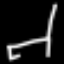
Label: chair